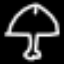
Label: mushroom